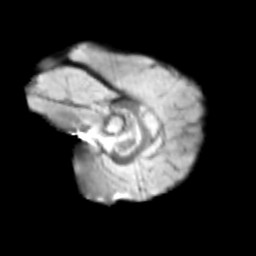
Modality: T2w
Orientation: sagittal
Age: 9
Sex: male
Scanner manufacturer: siemens
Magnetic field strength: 3 T
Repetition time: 3.8 s
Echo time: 0.07 s